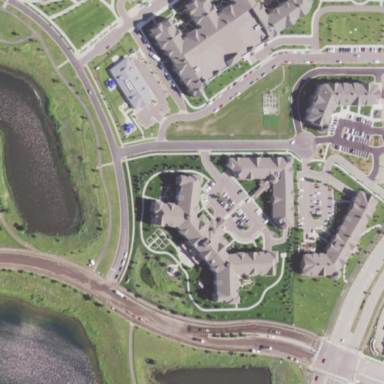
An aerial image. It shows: Image showing building with apartments.